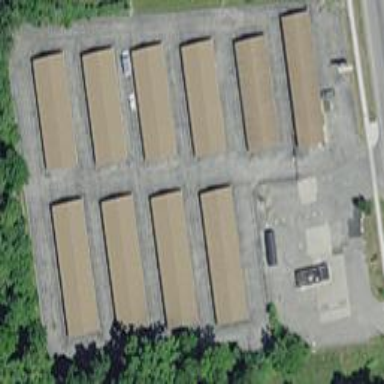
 known as Public Storage according to Wikipedia."